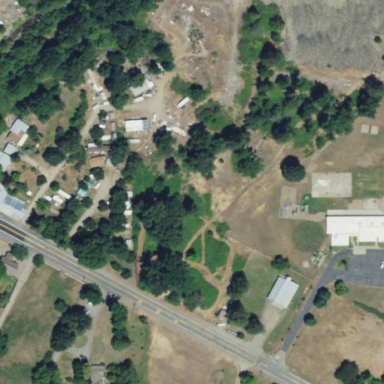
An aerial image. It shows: Caravan site with sanitary dump station available.